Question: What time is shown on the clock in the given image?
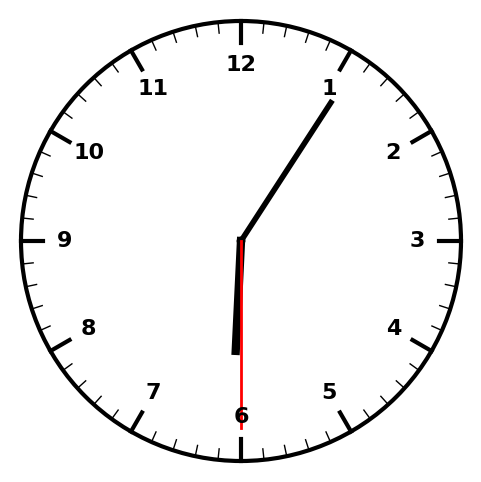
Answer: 06:05:30